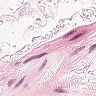
Metastatic tissue present: no